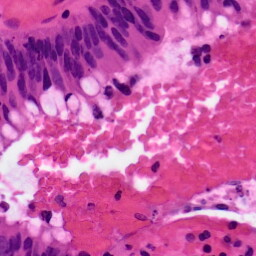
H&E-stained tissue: Colon